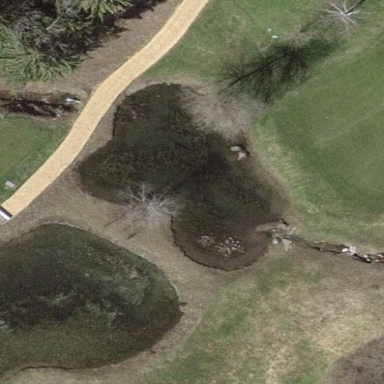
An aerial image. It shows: Water hazard in golf course. The hazard is natural water feature.